Question: Good day, am pretty new to Windows Phone development. i am in process of prototyping an app for the windows phone so i need to know what i can/can't do or how close i can get to that kind of functionality. My question is, is there a way you can have a custom QuickAction or ContextMenu dialog when a button is pressed, in windows phone, just like you have in android.

anything like this possible or how best can i get a popup with images? Please any link to point me in the right direction would be highly appreciated. Thank you
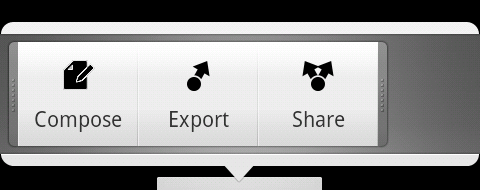
Answer: Radial Menu from Syncfusion Windows Phone toolkit, can serve as a quick context menu. It displays a hierarchical menu in a circular layout optimized for touch devices.
<URL>